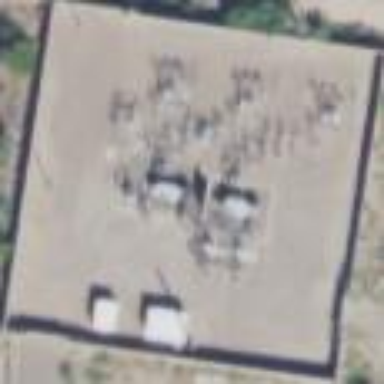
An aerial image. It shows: Outdoor power substation with surrounding wall. The substation operates at the distribution level.